Aerial crown-view tile of a tropical tree (Barro Colorado Island, Panama), acquired 20250512:
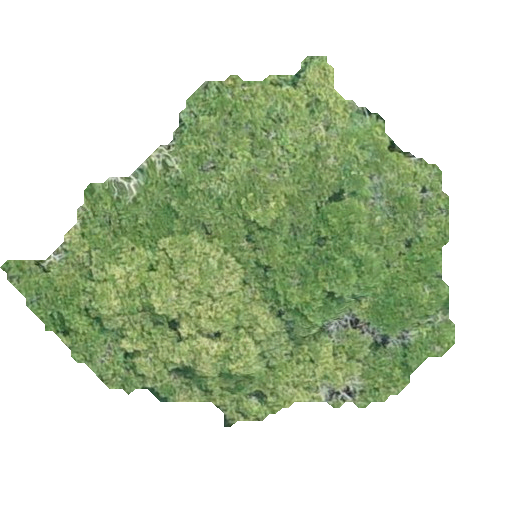
Species: Ocotea oblonga
GBIF accepted scientific name: Ocotea oblonga
Crown area: 154.703 m²